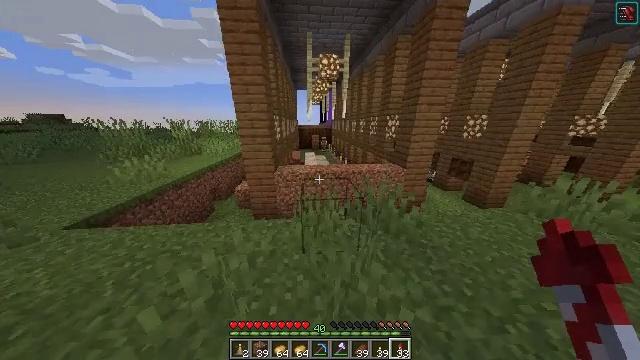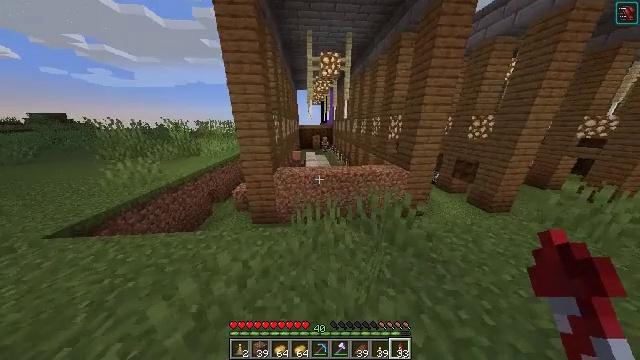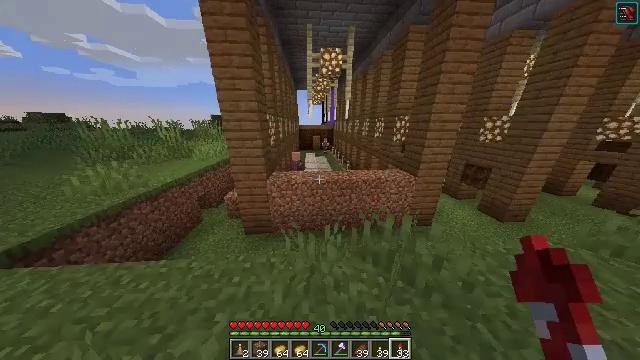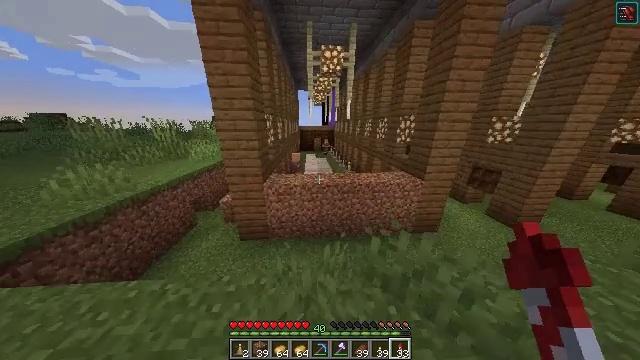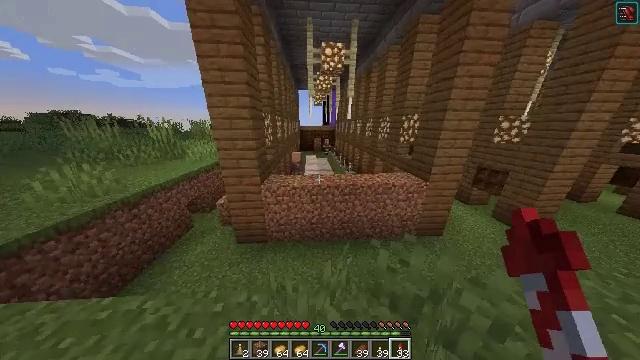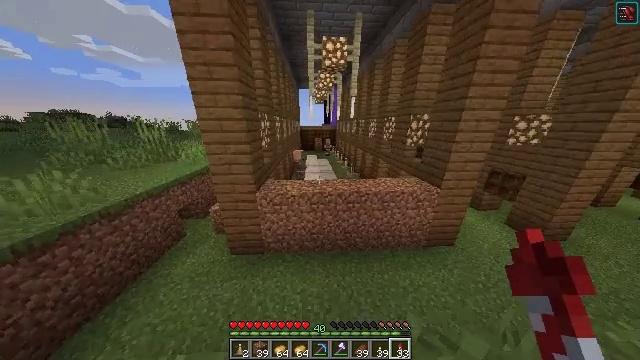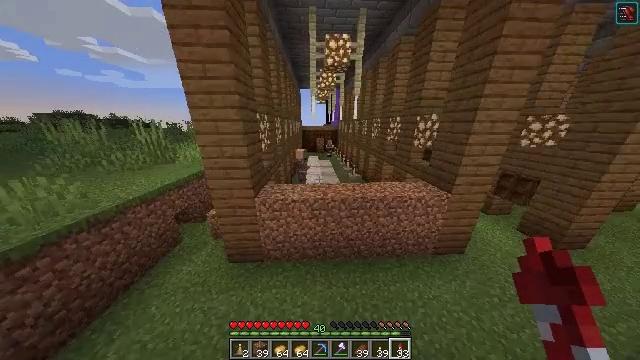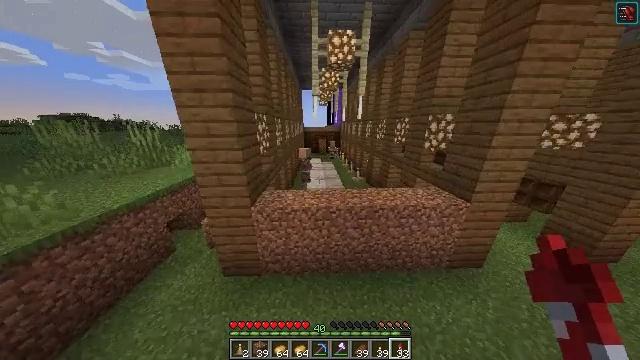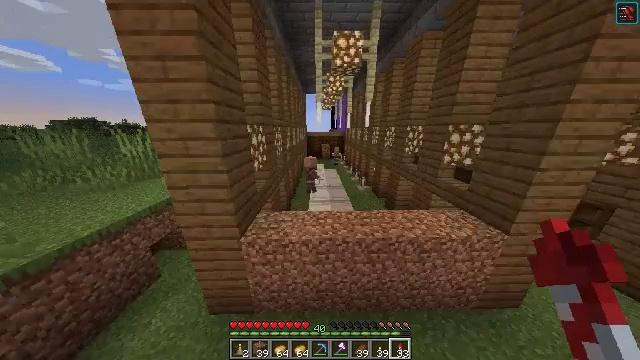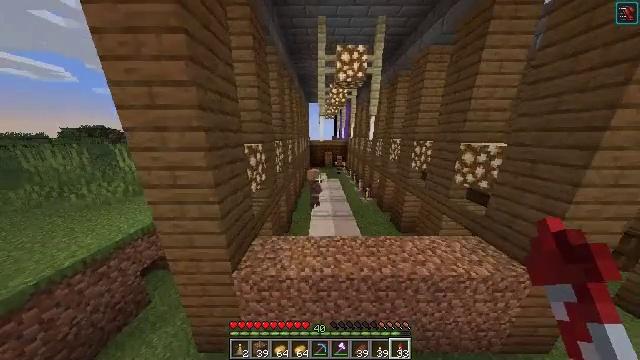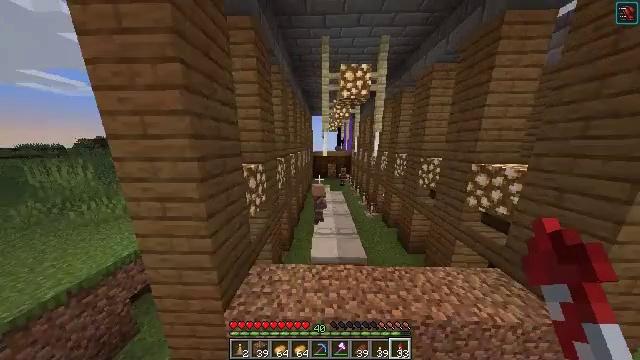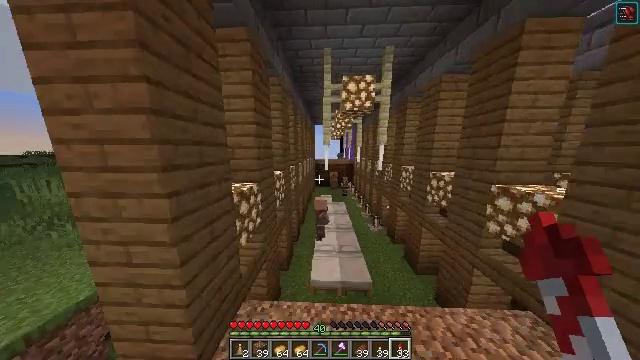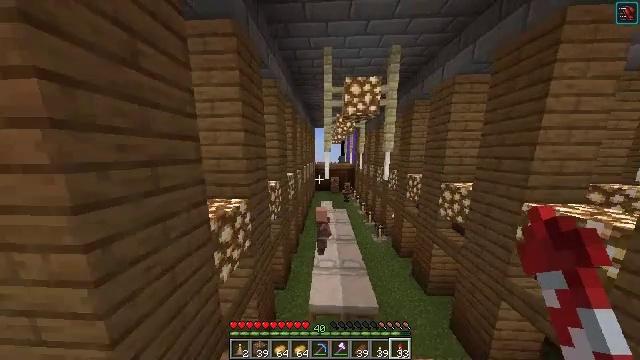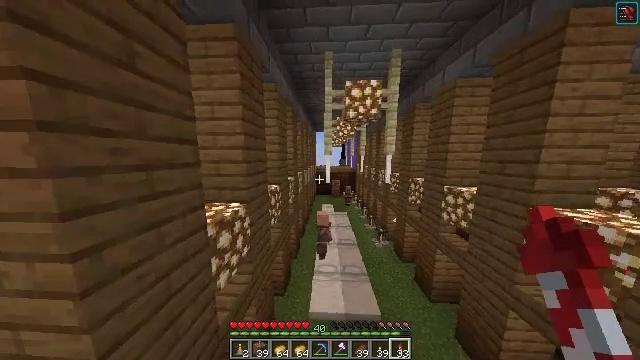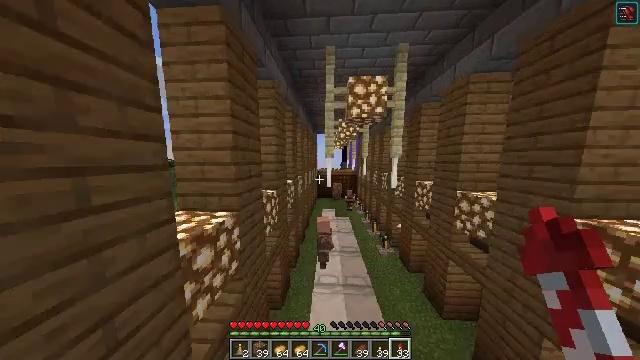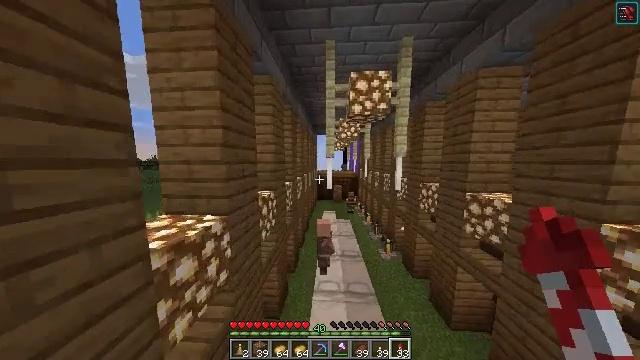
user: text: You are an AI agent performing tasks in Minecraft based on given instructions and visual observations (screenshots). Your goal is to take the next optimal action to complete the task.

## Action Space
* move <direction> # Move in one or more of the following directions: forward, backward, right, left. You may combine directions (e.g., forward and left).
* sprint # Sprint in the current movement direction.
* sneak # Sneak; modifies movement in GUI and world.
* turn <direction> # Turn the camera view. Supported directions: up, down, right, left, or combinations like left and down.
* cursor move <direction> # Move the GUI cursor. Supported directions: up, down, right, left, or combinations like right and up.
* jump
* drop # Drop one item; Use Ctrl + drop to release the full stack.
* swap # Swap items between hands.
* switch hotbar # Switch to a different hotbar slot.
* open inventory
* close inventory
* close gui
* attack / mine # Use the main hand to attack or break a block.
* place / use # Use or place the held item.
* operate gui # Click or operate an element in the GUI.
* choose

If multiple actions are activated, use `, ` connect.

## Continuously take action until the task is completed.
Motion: motion action
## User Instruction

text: Remove a potato from the inventory.
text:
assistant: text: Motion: move forward
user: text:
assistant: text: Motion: move forward
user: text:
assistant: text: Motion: move forward
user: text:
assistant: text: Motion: move forward
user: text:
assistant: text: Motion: move forward
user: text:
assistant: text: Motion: move forward
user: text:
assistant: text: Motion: move forward
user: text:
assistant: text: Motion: move forward, turn left, jump
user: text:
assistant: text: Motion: move forward, turn left and up, jump
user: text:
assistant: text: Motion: move forward, turn left and up, jump
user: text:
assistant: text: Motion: move forward, turn up, jump
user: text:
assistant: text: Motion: move forward, jump
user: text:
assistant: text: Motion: move forward, turn up, jump
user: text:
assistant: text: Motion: move forward, turn up, jump
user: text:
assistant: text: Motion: move forward
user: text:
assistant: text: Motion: move forward
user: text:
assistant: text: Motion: move forward
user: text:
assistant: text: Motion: move forward
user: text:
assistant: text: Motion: move forward
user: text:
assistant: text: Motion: move forward, turn right
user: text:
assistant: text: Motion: move forward
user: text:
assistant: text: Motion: move forward, turn right
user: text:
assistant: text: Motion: move forward, turn right
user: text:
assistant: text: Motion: move forward, turn right
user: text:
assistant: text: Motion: turn right
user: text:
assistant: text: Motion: turn right
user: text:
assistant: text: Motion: turn right
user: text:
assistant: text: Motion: turn right
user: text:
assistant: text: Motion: turn right
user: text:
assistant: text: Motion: turn right